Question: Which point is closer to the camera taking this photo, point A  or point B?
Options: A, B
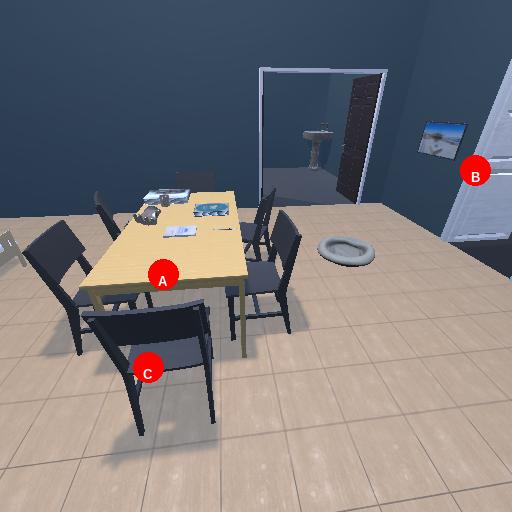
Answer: A